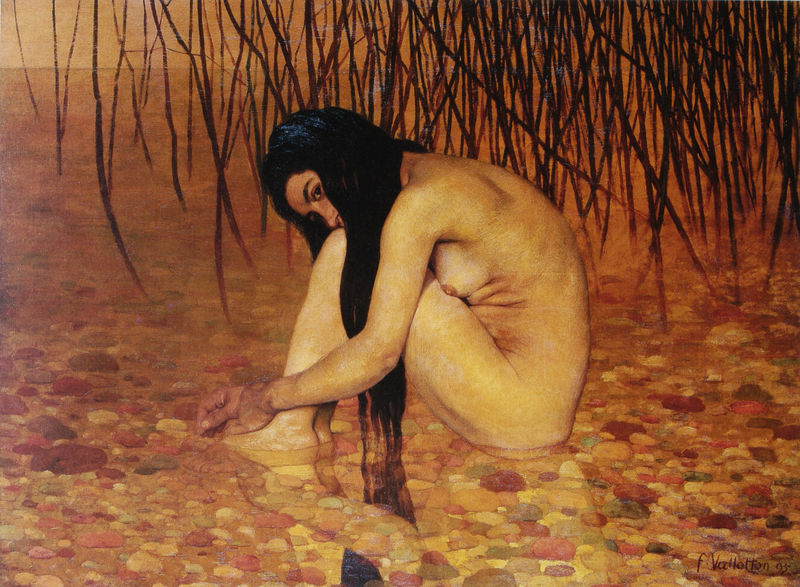
Titel: Die Badende
Künstler: Félix Vallotton
Institution: (Privatsammlung)
Schlagwörter: akt, blau, dunkel, hand, haut, himmel, körper, meer, nackt, wasser, baden, badende, fluss, gelb, grün, landschaft, mädchen, ocker, see, sitzen, teich, ufer, braun, brust, bunt, busen, frau, frisur, haar, hell, licht, nase, rücken, schwarz, blick, dame, gras, rot, beige, malerei, symbolismus, arme, augen, falten, inkarnat, stein, steine, trauer, hände, porträt, signatur, spiegel, bach, gräser, horizont, schilf, sonnenaufgang, spiegelung, gewässer, sonne, auge, gold, haare, realismus, sitzend, augenbrauen, locken, rosa, schulter, traurig, beine, bein, brüste, kieselsteine, klar, vallotton, kauern, valloton, warm, valotton, sonnenuntergang, violett, füsse, kies, angst, querformat, jugendstil, melancholie, farn, bauch, augenbraue, brustwarze, knie, scham, schenkel, transparenz, klimt, bad, denken, fuss, kiesel, kauernd, hocken, schmetterling, gaugin, nymphe, brus, muscheln, schüchtern, träumen, schiele, sinnend, speck, strähnen, delta, protrait, hockend, umklammern, umschlungen, flußbett, umschlingen, scha, schilfrohre, erdton, felix, vor 1900, water, haarschleier, steine kiesel